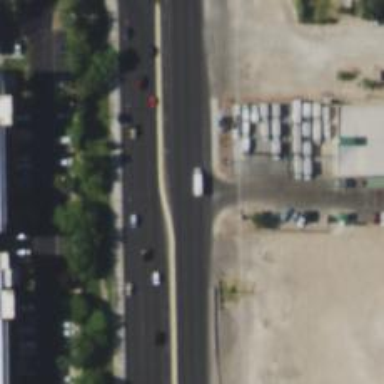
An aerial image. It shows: Primary road with asphalt surface.